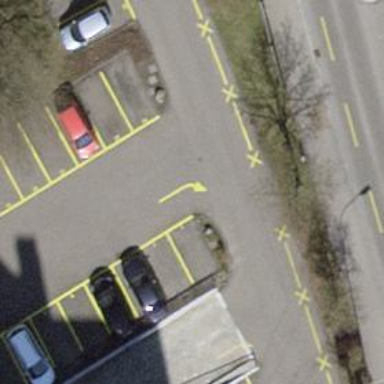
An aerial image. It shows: Asphalt parking aisle along service road.